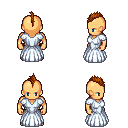
a pixel art fantasy rpg character, male body template, human, tanned skin, underdress, gold greaves, brunette mohawk hairstyle, four views (front, back, left, right), 2x2 character sprite sheet, small pixel art, hard edges, no anti-aliasing